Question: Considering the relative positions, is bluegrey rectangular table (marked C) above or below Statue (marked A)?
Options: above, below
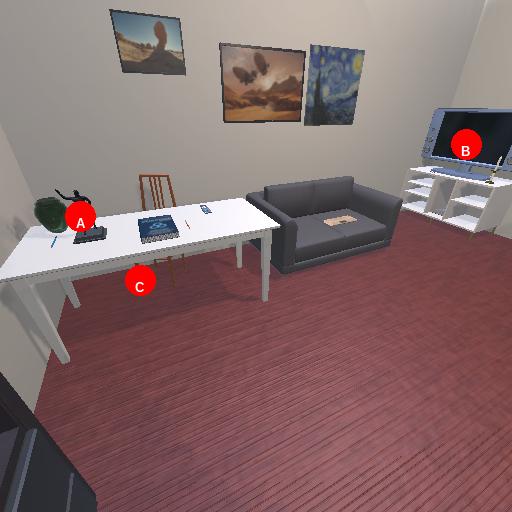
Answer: above